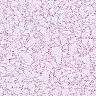
Metastatic tissue present: no